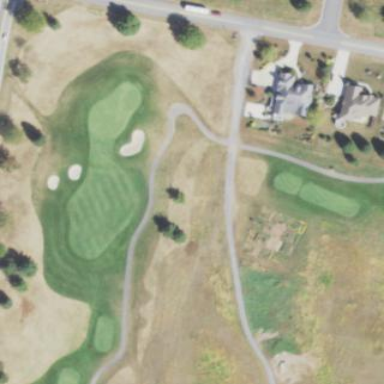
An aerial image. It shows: Golf rough area.